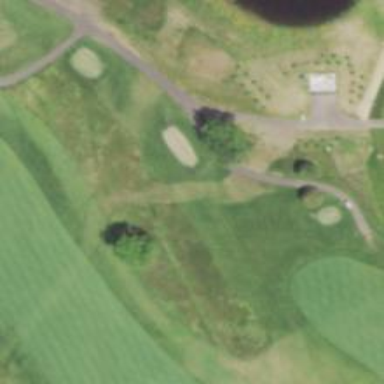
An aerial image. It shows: Path used for both walking and golf.